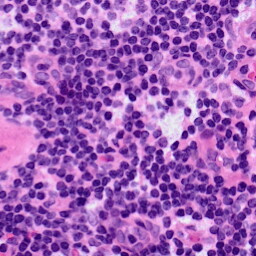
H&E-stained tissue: LymphNode